Interaction volume radius: 10 \u00c5
Interaction volume height: 20 \u00c5
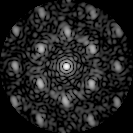
Disorder parameter: 0.4546